Question: I used matlab code.
'''
img = imread('cmap3.png')
map = jet(256)
ind = rgb2ind(img,map)
colormap(map)
cm = colormap('gray)
image(ind)
'''
Through above code, I got the .
I want to save just the gray scale image without any graduations and numbers on x,y axis.
How do I remove them and save gray scale image?
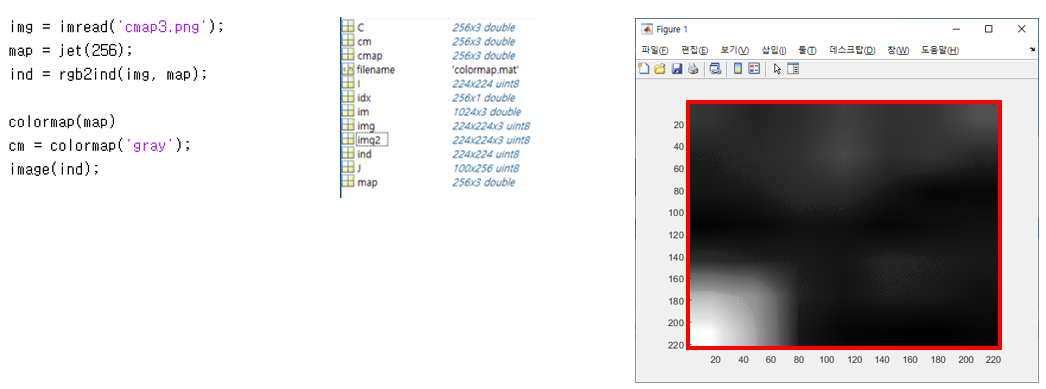
Answer: If you use <URL>, you won't save the axes' labels.
For actual plots, there exists a different solutions, eg. described <URL>'. Than you can even use 'print' to save the image/figure.